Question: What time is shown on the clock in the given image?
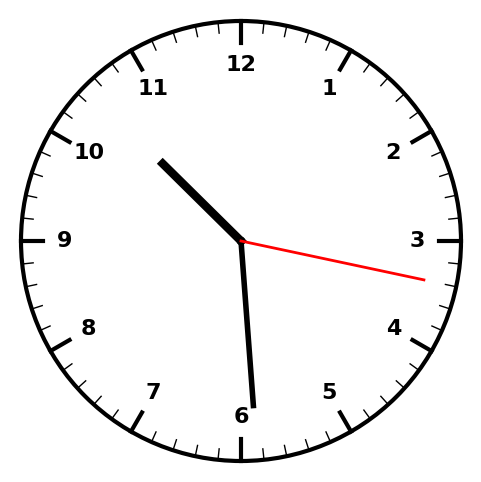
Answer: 10:29:17